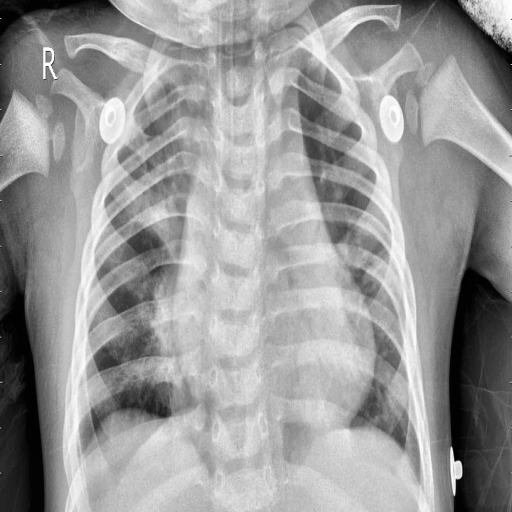
Finding: PNEUMONIA